Question: I want to remove the top and bottom padding of a paragraph text without changing the line height of the text. Please see the image below, I want the top and bottom border without any padding between it and text.
The paragraph height is not fixed.

'''
<p>Lorem ipsum dolor sit amet, consectetur adipiscing elit. </p>
'''
'''
p{
width: 200px;
line-height: 2.2;
border: 1px solid red;
}
'''
<URL>
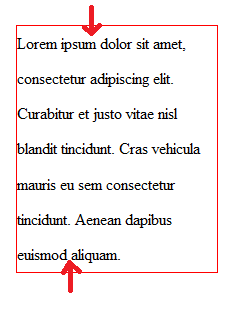
Answer: You could wrap in div then give it a negative margin DEMO <URL>
'''
p{
line-height: 2.2;
margin:-10px 0 -10px 0;
}
div{
width: 200px;
border: 1px solid red;
}
'''